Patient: sex F, age 54
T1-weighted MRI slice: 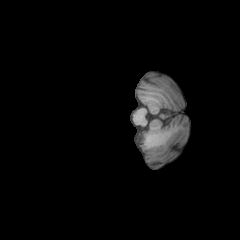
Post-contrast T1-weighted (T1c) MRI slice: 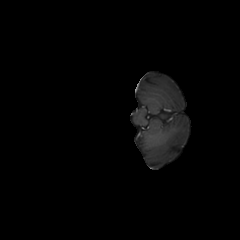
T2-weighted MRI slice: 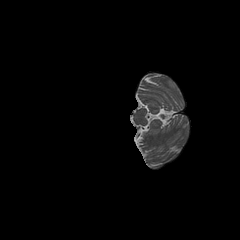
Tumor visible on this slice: no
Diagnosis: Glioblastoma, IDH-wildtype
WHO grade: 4